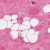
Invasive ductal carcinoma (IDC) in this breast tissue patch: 0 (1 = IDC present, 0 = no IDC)